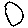
Label: circle